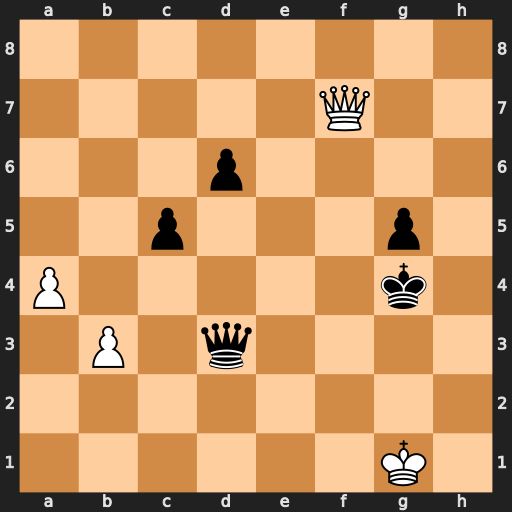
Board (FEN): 8/5Q2/3p4/2p3p1/P5k1/1P1q4/8/6K1
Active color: w
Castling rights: -
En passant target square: -
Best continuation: Qc4+ Qxc4 bxc4 Kf5 a5